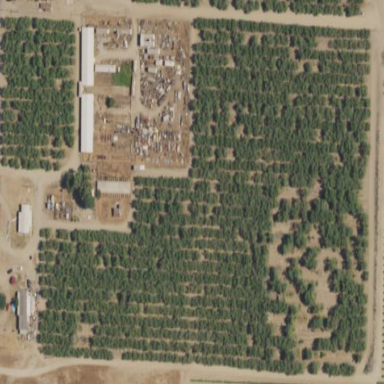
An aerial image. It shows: Orchard.